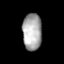
Tissue: lung
Cell type: Endothelial cells
Senescence score: 0.5598
Nuclear area (px): 689
Mean DAPI intensity: 169.594